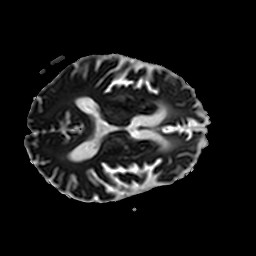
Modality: ADC
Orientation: axial
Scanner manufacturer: philips
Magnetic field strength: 3 T
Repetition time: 4.654 s
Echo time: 0.07459 s